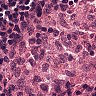
Metastatic tissue present: no